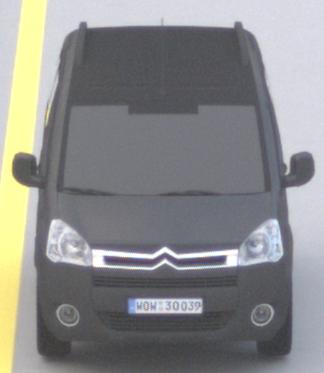
Make: Citroen
Model: Berlingo Kombi VTi 120
Detailed model: Berlingo (II) Kombi
Model produced from: 2009/12
Model produced until: 2012/03
Doors: 5
Color: gray
Road condition: dry road
Daytime: morning or afternoon
Contrast: low contrast